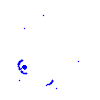
Particle: kaon